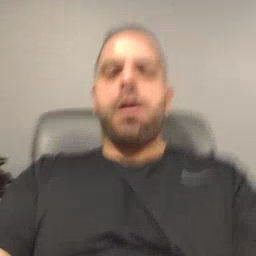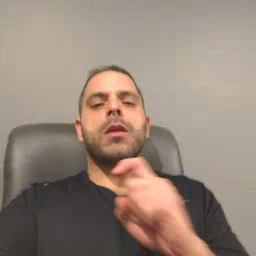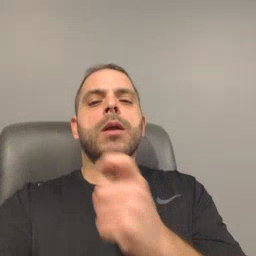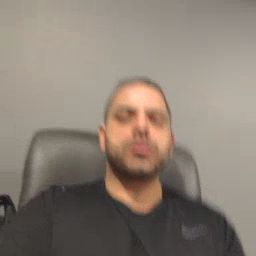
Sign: garbage